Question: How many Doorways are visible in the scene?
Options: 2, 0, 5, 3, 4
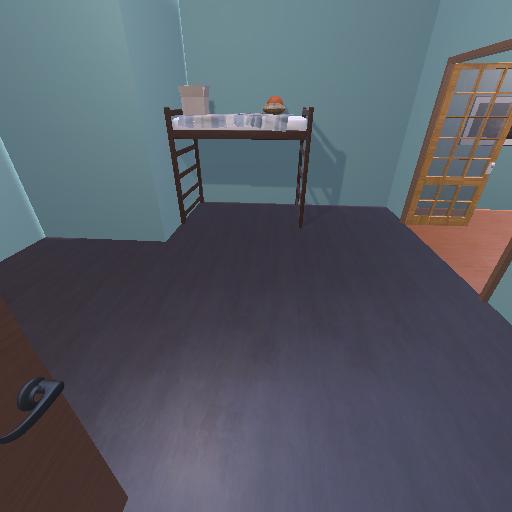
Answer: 2